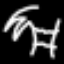
Label: palm tree